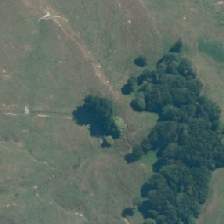
Land cover: broadleaved_indigenous_hardwood